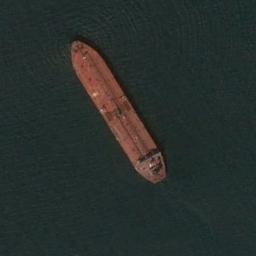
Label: ship